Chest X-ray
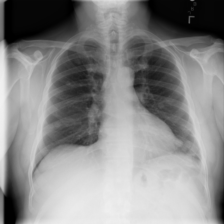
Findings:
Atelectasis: negative
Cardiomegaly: negative
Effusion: negative
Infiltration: negative
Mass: negative
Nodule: positive
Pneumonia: negative
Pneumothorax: negative
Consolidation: negative
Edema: negative
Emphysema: negative
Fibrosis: negative
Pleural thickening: negative
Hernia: negative